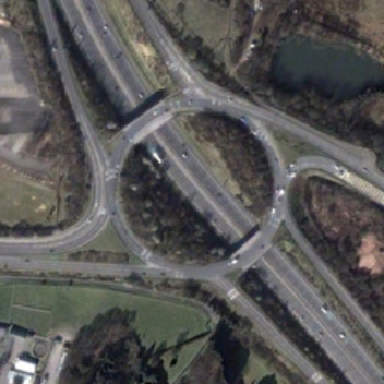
There is a lake near the overpass .